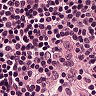
Metastatic tissue present: no